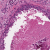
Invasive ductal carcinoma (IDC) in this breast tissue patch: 0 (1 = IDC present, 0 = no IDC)